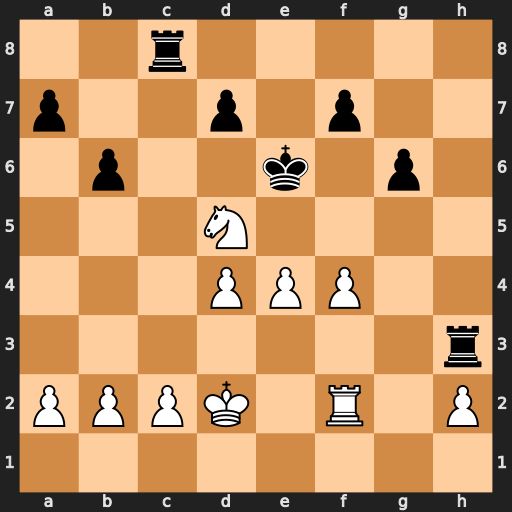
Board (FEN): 2r5/p2p1p2/1p2k1p1/3N4/3PPP2/7r/PPPK1R1P/8
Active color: w
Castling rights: -
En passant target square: -
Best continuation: f5+ gxf5 Nf4+ Ke7 Nxh3